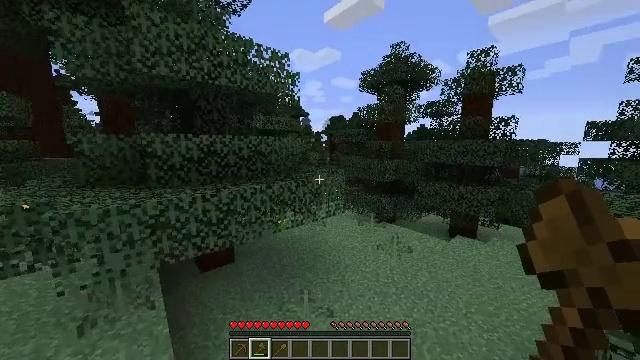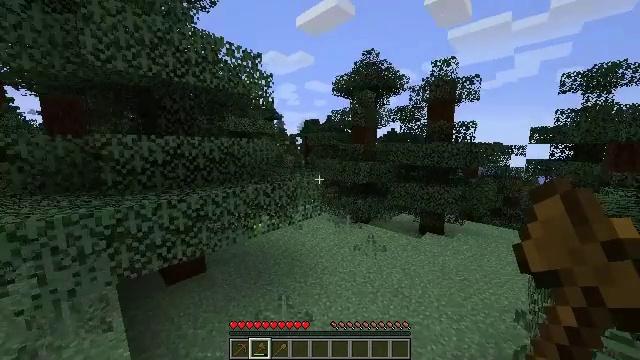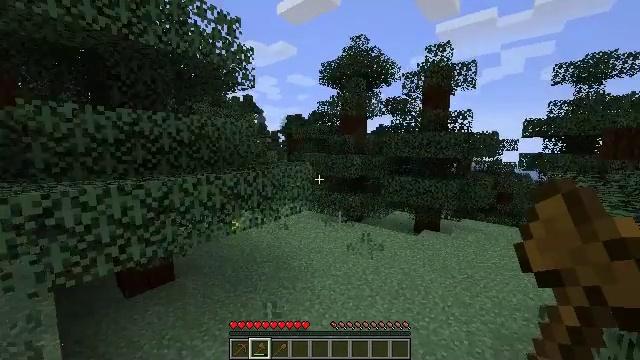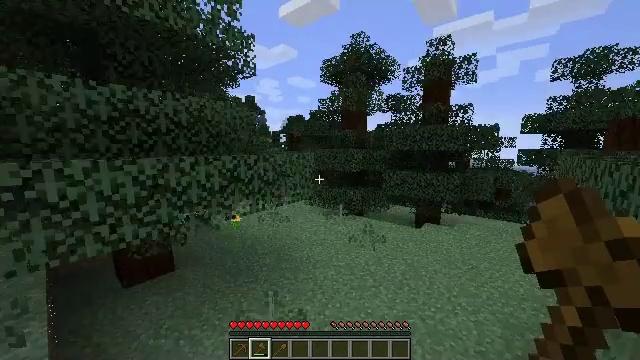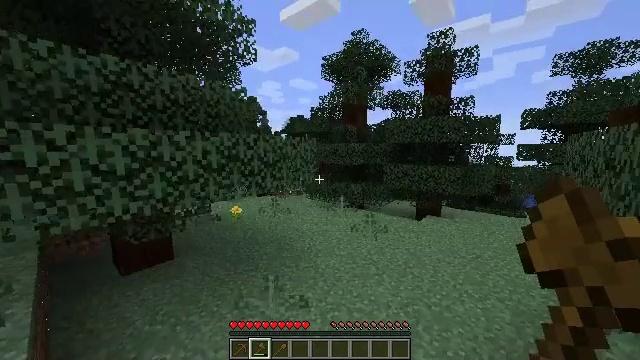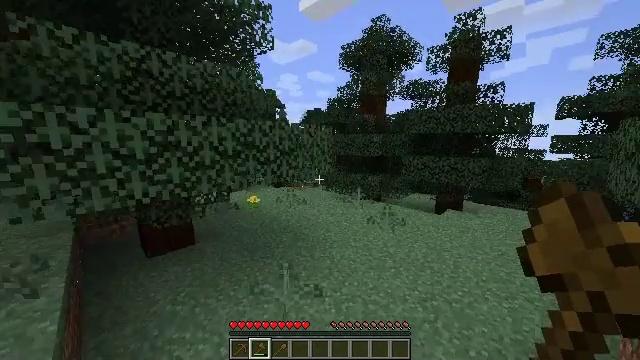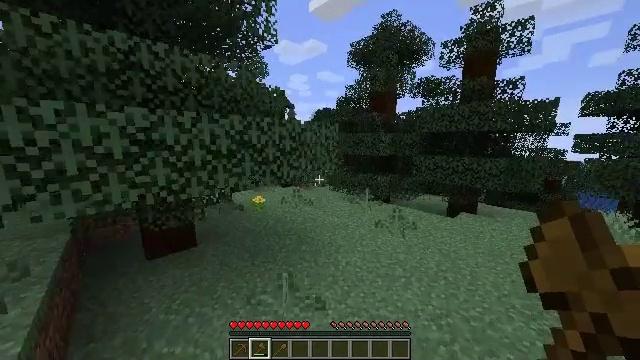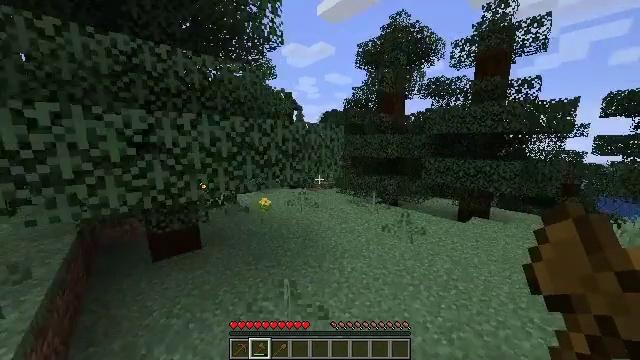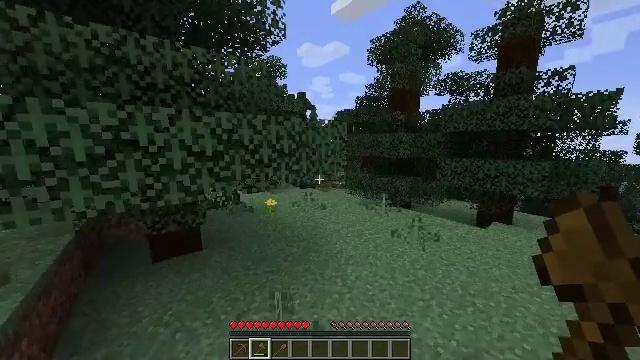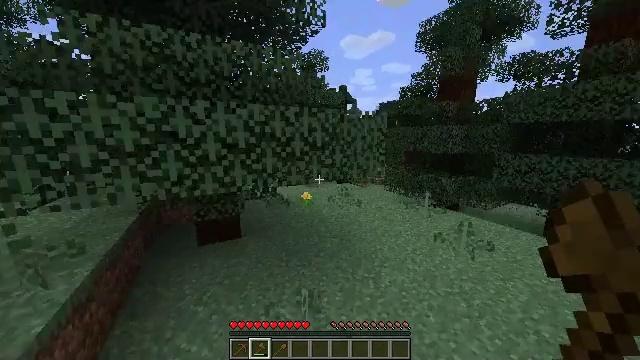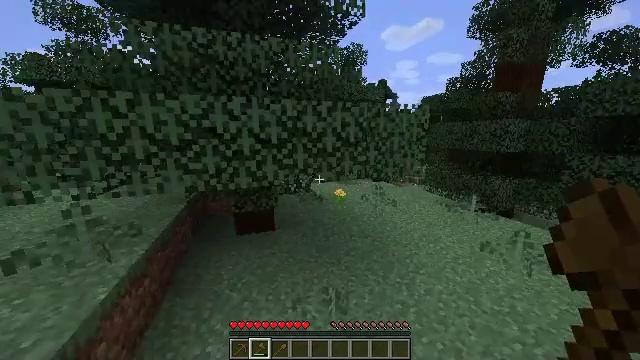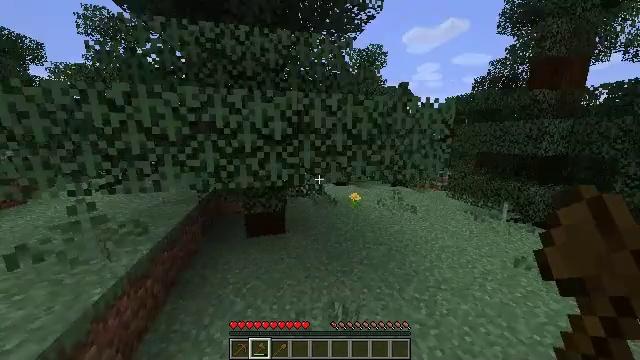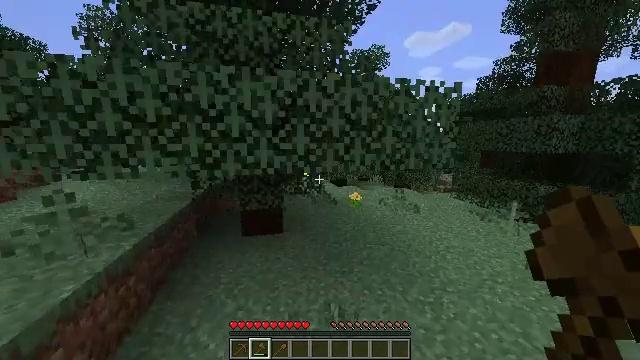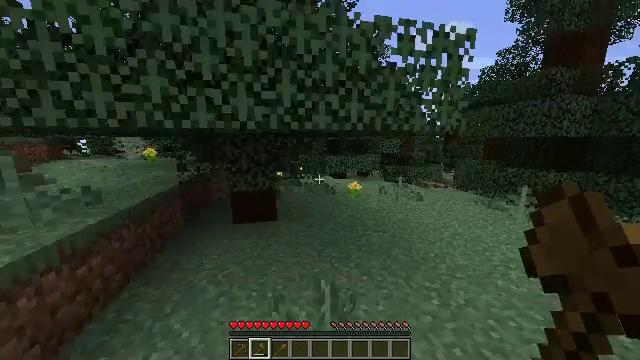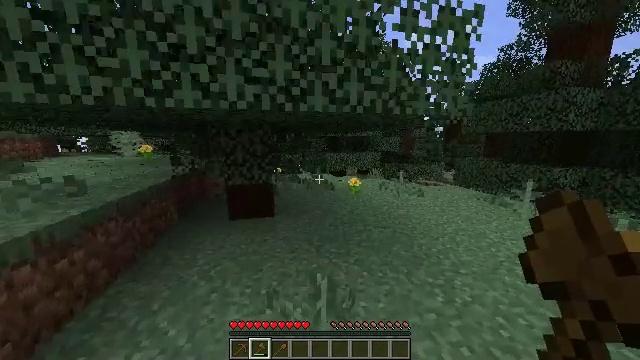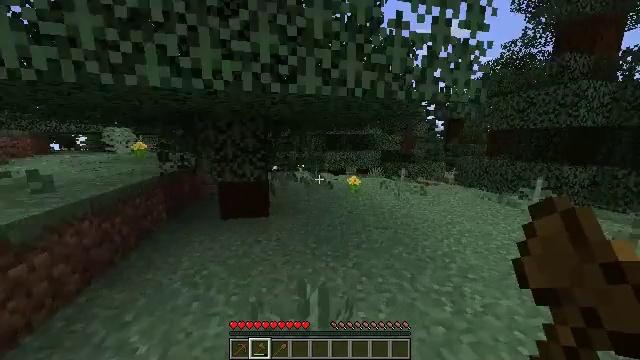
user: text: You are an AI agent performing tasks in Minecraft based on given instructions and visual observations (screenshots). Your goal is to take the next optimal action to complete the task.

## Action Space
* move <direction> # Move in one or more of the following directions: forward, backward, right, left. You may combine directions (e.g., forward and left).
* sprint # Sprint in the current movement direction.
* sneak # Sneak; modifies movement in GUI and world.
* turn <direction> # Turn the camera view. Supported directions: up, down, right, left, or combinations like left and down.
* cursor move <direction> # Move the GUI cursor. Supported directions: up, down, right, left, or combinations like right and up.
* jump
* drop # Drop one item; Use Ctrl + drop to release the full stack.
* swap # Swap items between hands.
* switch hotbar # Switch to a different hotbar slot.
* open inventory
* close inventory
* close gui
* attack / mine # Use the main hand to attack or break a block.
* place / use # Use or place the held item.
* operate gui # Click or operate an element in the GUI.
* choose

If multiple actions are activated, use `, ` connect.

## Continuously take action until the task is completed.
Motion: motion action
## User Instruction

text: Mine the mossy cobblestone underground.
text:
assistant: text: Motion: move forward and move right, sprint, turn right
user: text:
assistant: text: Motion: move forward and move right, sprint, turn right
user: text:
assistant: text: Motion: move forward and move right, sprint
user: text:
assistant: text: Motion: move forward and move right, sprint
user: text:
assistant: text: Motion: move forward and move right, sprint, turn left and down
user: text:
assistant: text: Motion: move forward and move right, sprint, turn left
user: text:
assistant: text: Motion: move forward and move right, sprint, turn left
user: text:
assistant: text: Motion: move forward and move right, sprint, turn left
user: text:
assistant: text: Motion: move forward, sprint, turn left and down
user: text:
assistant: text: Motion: move forward, sprint, turn left
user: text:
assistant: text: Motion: move forward, sprint, turn left and up
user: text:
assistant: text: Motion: move forward, sprint
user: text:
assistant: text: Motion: move forward, sprint
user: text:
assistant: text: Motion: move forward, sprint
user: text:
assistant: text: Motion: move forward, sprint
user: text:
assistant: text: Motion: move forward, sprint, turn right
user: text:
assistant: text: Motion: move forward, sprint, turn right
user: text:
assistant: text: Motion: move forward, sprint, turn right
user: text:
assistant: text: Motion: move forward, sprint
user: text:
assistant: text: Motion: move forward, sprint, jump
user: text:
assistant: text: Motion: move forward, sprint, turn left, jump
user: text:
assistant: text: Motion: move forward, sprint, jump
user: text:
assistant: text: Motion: move forward, sprint, jump
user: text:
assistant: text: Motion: move forward, sprint, jump
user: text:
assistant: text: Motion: move forward, sprint, jump
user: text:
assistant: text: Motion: move forward, sprint
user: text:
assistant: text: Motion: move forward, sprint, jump
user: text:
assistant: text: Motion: move forward, sprint, jump
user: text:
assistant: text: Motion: move forward, sprint, jump
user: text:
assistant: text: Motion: move forward, sprint, jump